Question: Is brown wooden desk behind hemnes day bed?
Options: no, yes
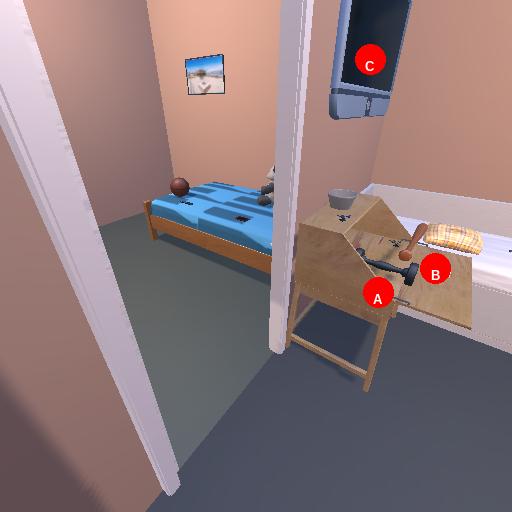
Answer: no